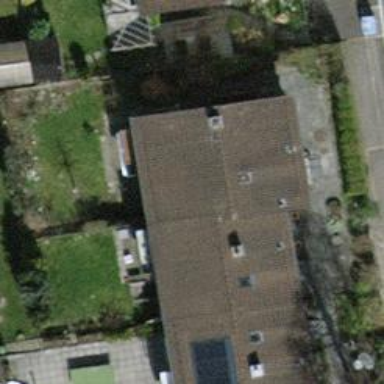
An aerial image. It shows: Building with tiled roof.